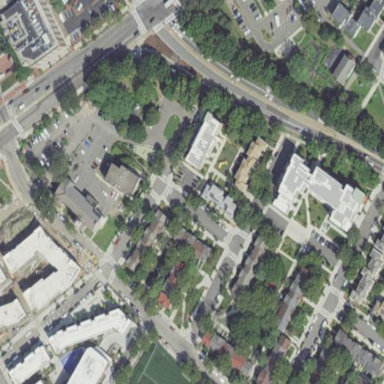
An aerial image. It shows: Sidewalk.